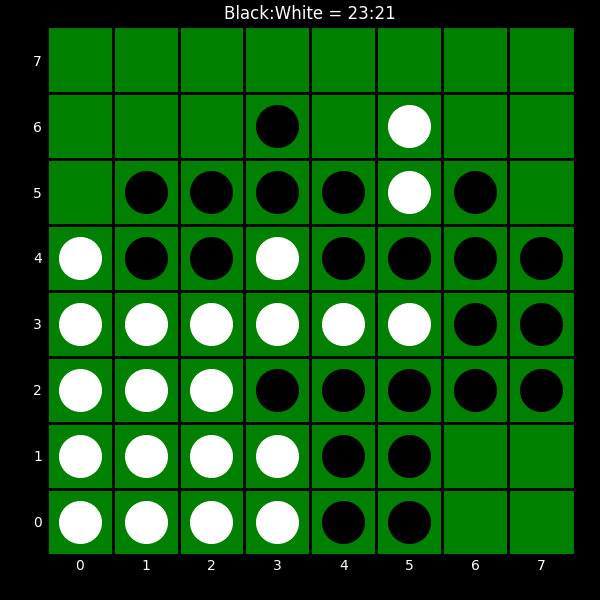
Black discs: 23
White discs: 21